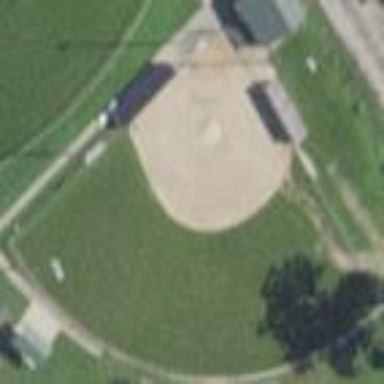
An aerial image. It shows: Softball pitch for leisure and sport activities.